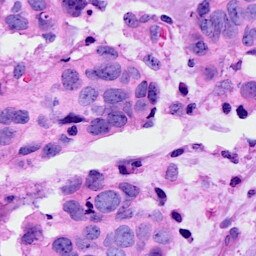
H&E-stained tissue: Breast